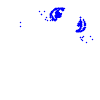
Particle: electron